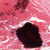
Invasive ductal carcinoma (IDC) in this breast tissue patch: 0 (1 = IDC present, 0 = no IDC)